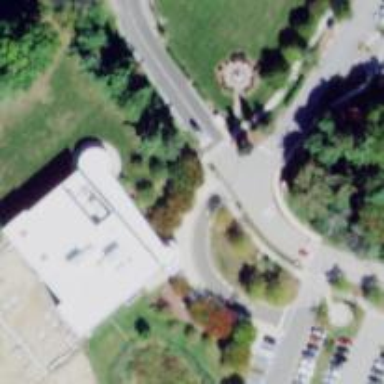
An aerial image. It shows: College building and campus.